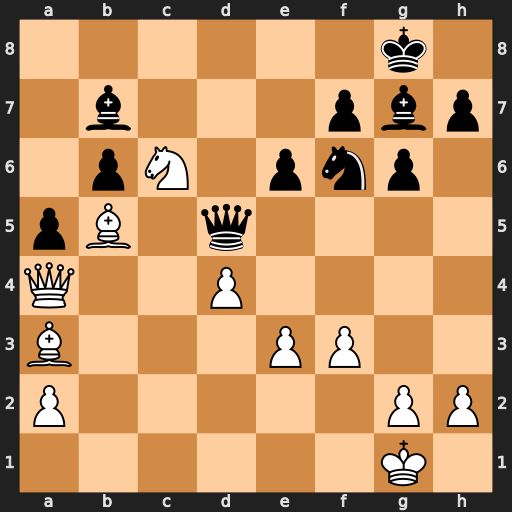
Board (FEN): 6k1/1b3pbp/1pN1pnp1/pB1q4/Q2P4/B3PP2/P5PP/6K1
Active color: w
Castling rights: -
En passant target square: -
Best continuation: Ne7+ Kh8 Nxd5